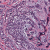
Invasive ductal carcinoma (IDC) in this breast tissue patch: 0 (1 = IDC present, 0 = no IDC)